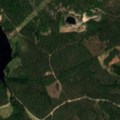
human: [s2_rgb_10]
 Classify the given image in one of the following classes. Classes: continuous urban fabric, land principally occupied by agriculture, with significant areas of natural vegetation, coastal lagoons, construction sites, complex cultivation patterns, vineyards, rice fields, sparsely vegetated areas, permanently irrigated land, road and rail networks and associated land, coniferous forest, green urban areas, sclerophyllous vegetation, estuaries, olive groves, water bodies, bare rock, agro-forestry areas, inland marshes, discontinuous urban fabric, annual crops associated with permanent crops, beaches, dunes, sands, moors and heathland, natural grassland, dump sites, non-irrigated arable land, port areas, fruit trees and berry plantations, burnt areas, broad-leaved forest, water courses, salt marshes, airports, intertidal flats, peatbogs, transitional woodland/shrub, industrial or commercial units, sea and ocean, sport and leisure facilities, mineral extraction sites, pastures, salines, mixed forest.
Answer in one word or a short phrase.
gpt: coniferous forest, mixed forest